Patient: sex F, age 64
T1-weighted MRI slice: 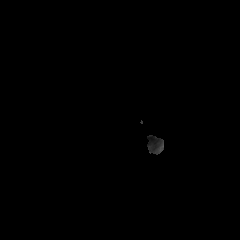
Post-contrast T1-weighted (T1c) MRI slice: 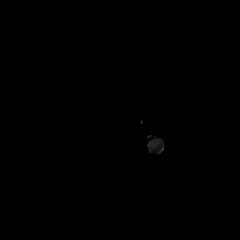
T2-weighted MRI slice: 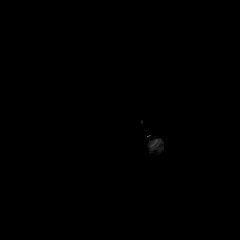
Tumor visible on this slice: no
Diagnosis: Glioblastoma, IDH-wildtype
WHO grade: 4